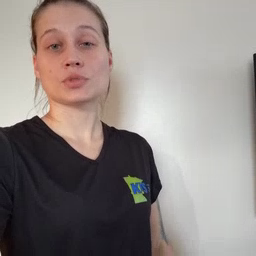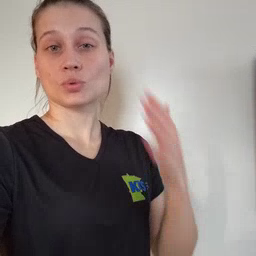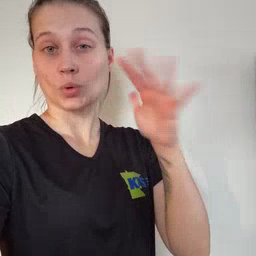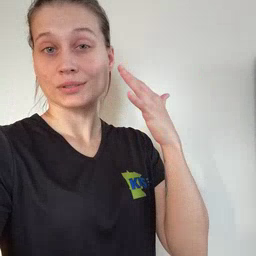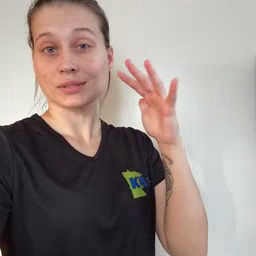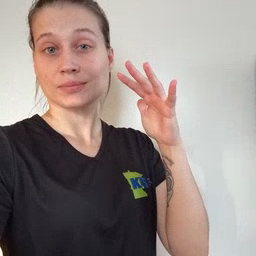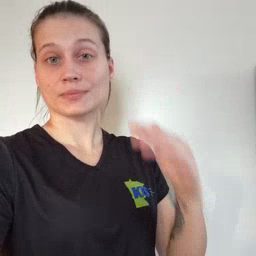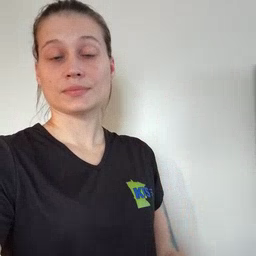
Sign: noisy